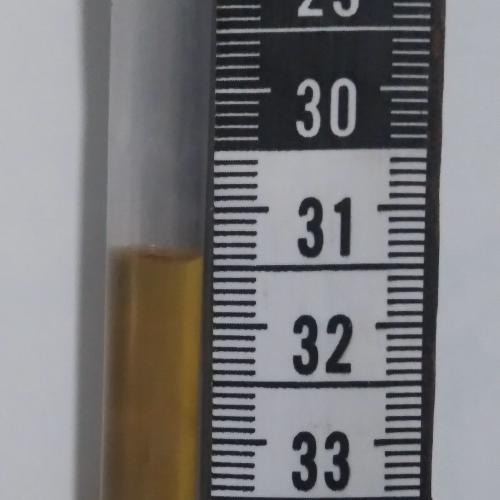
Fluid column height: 31.4 cm